Field crop: maize
Growth stage: 2
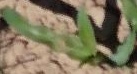
Species: maize